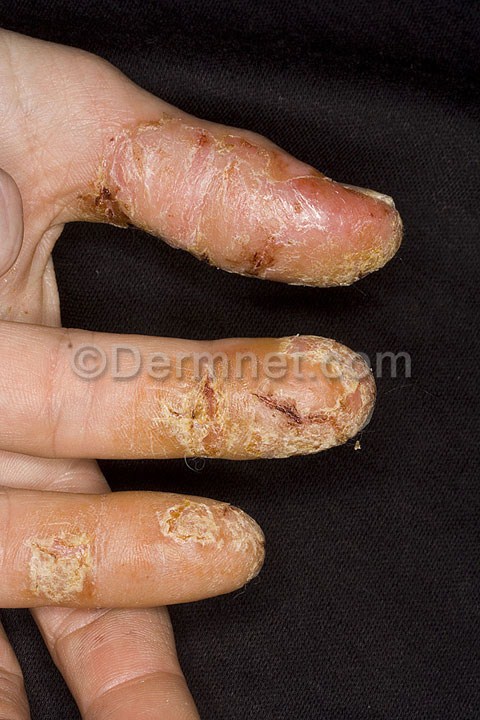
Disease: Eczema Photos